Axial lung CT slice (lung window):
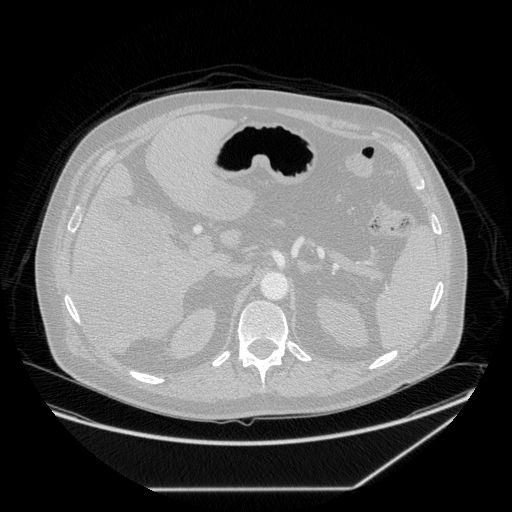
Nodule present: no